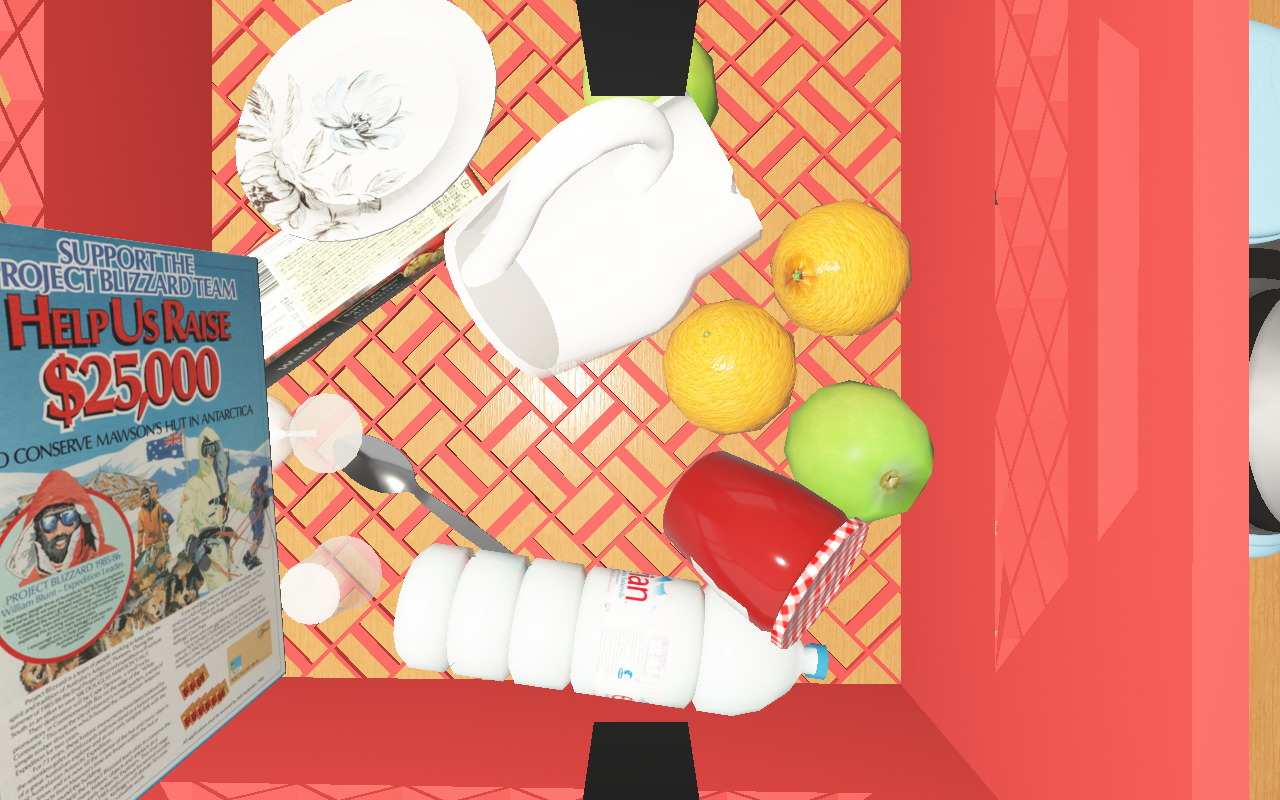
Objects in the scene:
carafe
water bottle
apple
apple
orange
spoon
wineglass
jam jar
cereal box